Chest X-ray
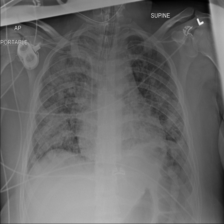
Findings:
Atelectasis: negative
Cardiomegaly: negative
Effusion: negative
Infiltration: positive
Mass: negative
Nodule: negative
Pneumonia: negative
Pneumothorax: negative
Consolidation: negative
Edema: negative
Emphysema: negative
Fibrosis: negative
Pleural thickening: negative
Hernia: negative